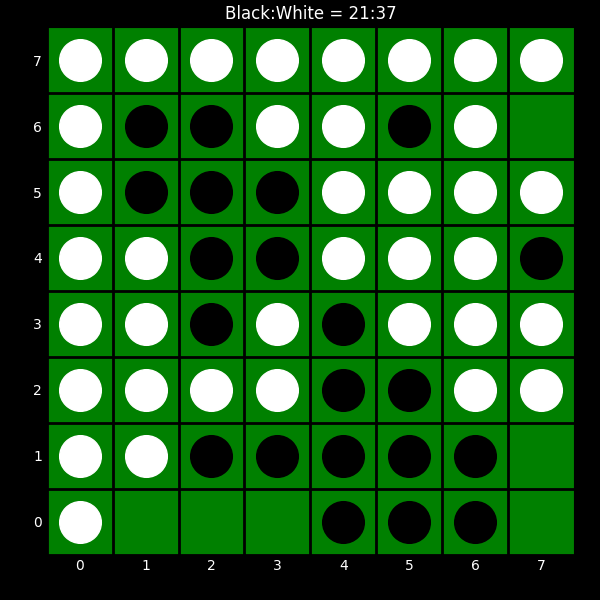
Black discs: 21
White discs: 37